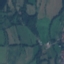
Land use / land cover class: Pasture